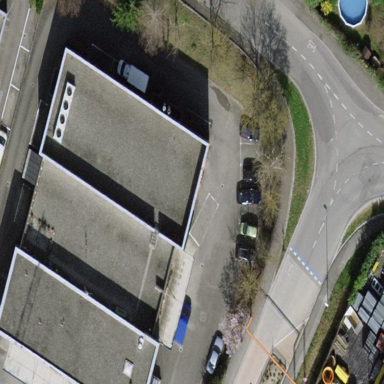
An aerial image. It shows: Industrial building.